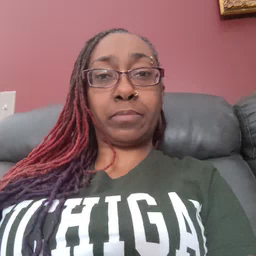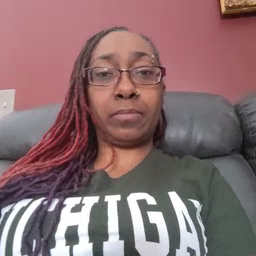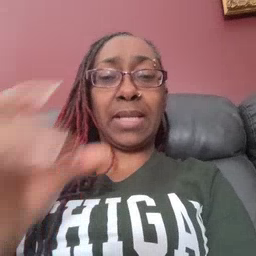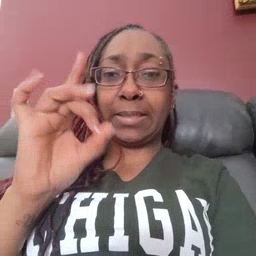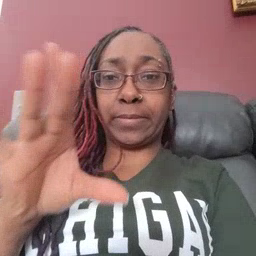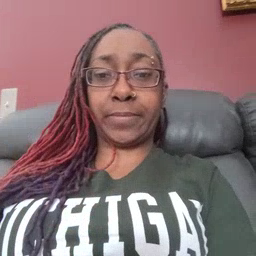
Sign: hate